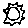
Label: sun